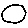
Label: circle